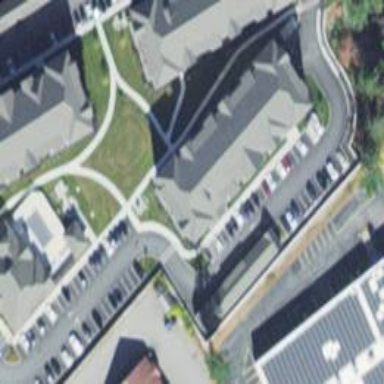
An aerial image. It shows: Image showing building with apartments.